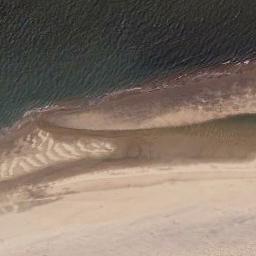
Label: beach